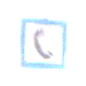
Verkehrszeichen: Fernsprecher
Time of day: MorningAfternoon
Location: Roofed (Urban)
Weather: PartlyCloudy
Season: NotSpecified
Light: Natural